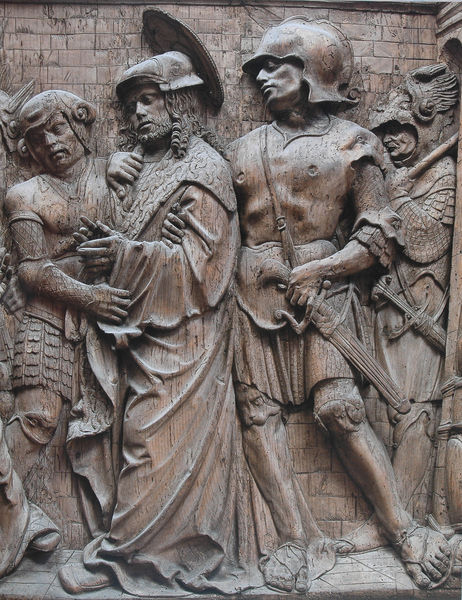
Titel: Hochaltar, ehemaliges Flügelrelief, Gefangennahme des hl. Kastulus (Detail)
Künstler: Hans Leinberger
Standort: Moosburg
Institution: ehemalige Stiftskirche St. Kastulus
Schlagwörter: hand, mann, umhang, menschen, braun, haar, hintergrund, holz, hut, männer, profil, szene, rock, bart, kappe, mütze, wand, arm, arme, falten, kragen, stein, vollbart, gesten, hände, gewand, haare, mantel, gotik, locken, relief, schürze, bein, füße, mauer, ziegel, krieg, schlacht, men, people, priest, robes, soldaten, soldier, soldiers, sword, swords, gray, hair, robe, three, wall, detail, riemen, sandalen, bronze, faltenwurf, knie, foto, fotografie, photographie, griff, schild, panzer, antike, philosoph, mauerwerk, festnahme, gefangen, gefangennahme, schwert, schwerter, uniform, verhaftung, waffen, soldat, helm, ritter, rüstung, altar, schnitzerei, photo, römer, helme, sandale, brustpanzer, harnisch, heiligenschein, nimbus, farbfoto, christus, jesus, greek, man, roman, stone, krieger, heiliger, stoß, armor, armour, helmet, metal, gefangener, jesu, aufnahme, sculpture, statue, schnitzwerk, marble, ancient, hochrelief, antique, rome, bricks, art, religion, hände falten, sandals, christ, sandal, strong, fresco, judas, hauptmann, ungefasst, abführen, schnitzerzei, carving, gläubiger, rom, tall, middle age, halo, romans, helmets, warrier, clay, soliders, carve, shields, römedr, ürelief, guarding, gerwand, messias, realif